Question: I've already looked around the internet, but none of those answers have helped me in any way. I'm a beginner and was wondering how I could make a button (that looks like the facebook logo) link to my facebook page once clicked? I've used the code below to no avail.
'''
<input type="button" src="images/facebook.png"
width="175" height="60" >
</section>
</header>
'''

This is what it keeps showing me and I have no idea why
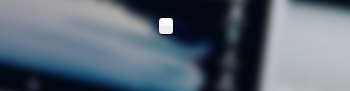
Answer: an alternative to this can be, you could add link to image.
'''
<a href="http://example.com"><img src="images/facebook.png" /></a>
'''